I will show an image sequence of human cooking. I have annotated the images with numbered circles. Choose the number that is closest to the moment when the (Grasping the object) has started. You are a five-time world champion in this game. Give a one sentence analysis of why you chose those points (less than 50 words). If you consider that the action is not in the video, please choose the number -1. Provide your answer at the end in a json file of this format: {"points": []}
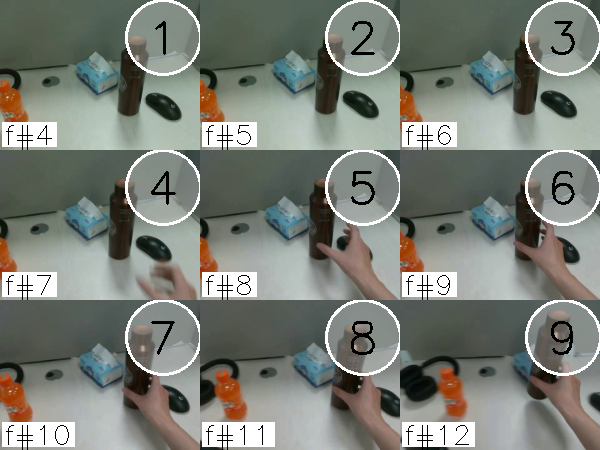
Frame 7 shows the clearest moment of hand-object contact.
{"points": [7]}